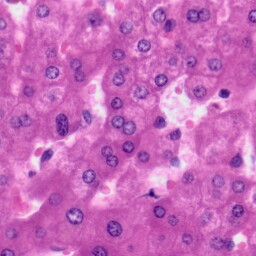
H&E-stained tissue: Liver